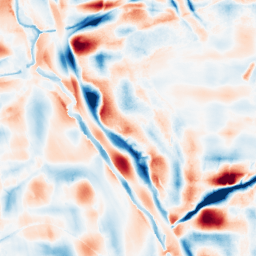
Category: wavelet
Decomposition family: wavelet_dwt
Decomposition parameters: wavelet: coif2
level: 5
Upsampling method: quadratic
Upsampling parameters: scale: 2
Upsampling scale: 2